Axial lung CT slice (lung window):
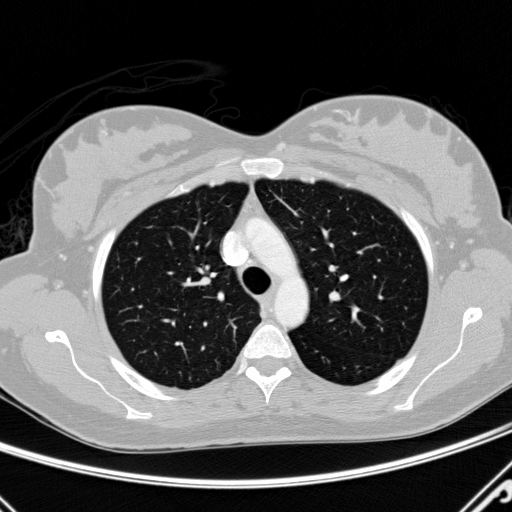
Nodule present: yes
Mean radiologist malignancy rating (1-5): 3